Interaction volume radius: 10 \u00c5
Interaction volume height: 50 \u00c5
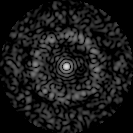
Disorder parameter: 0.8221